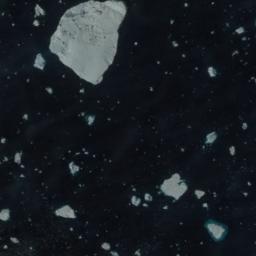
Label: sea_ice